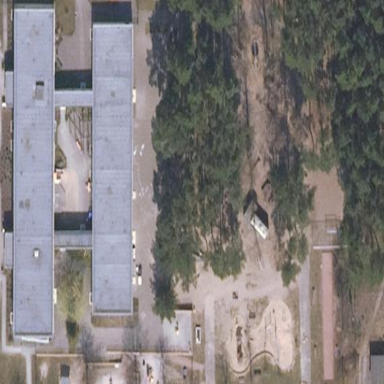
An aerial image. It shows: Kindergarten.